Interaction volume radius: 5 \u00c5
Interaction volume height: 35 \u00c5
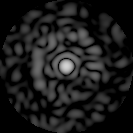
Disorder parameter: 0.8156